Question: I have IP table with 2 columns: IP and %
what is the best way to sort this table according IP precent ?

table type:
'''
public List<string> statistics()
{
}
'''
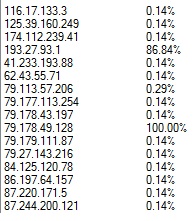
Answer: your 'IpAddress' column is a string and you just want that column value sorted by percentage descending (a lot of assumptions since your question is vague):
'''
List<string> ips = IpTable.OrderByDescending(x=> x.Percentage)
.Select(x=> x.IpAddress)
.ToList();
'''